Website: lowes
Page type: customer-info-address
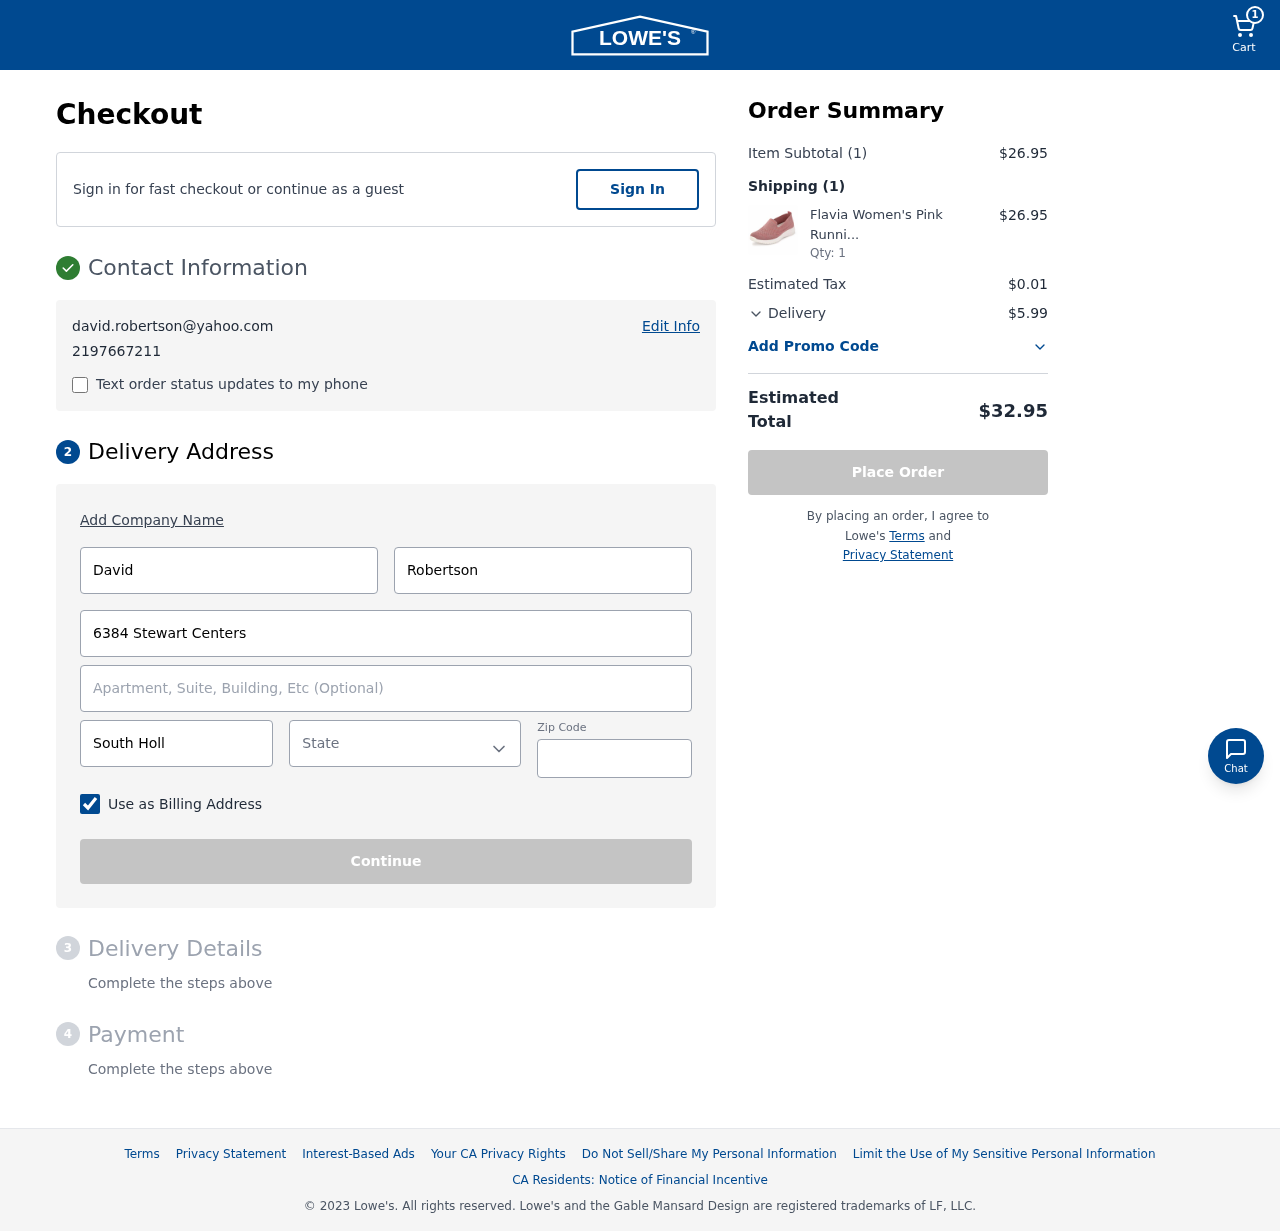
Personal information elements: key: PII_CITY
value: South Hollyberg
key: PII_EMAIL
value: david.robertson@yahoo.com
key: PII_FIRSTNAME
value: David
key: PII_LASTNAME
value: Robertson
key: PII_PHONE
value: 2197667211
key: PII_POSTCODE
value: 47213
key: PII_STATE
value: Alabama
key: PII_STREET
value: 6384 Stewart Centers
Product elements: key: PRODUCT1_NAME
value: Flavia Women's Pink Running Shoes-5 UK (37 EU) (6 US) (FKT/ST-1904/NVY)
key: PRODUCT1_QUANTITY
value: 1
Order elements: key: ORDER_NUM_ITEMS
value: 1
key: ORDER_SUBTOTAL
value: $26.95
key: ORDER_NUM_ITEMS2
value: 1
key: ORDER_SUBTOTAL2
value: $26.95
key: ORDER_TAX
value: $0.01
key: ORDER_SHIPPING_COST
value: $5.99
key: ORDER_TOTAL
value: $32.95